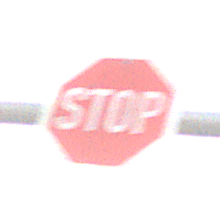
Verkehrszeichen: Stop
Umgebung: Outdoor, RoadRail
Tageszeit: SunriseSunset
Wetter: PartlyCloudy
Licht: Natural
Jahreszeit: NotSpecified
Kontrast: LowContrast